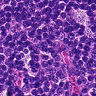
Metastatic tissue present: no